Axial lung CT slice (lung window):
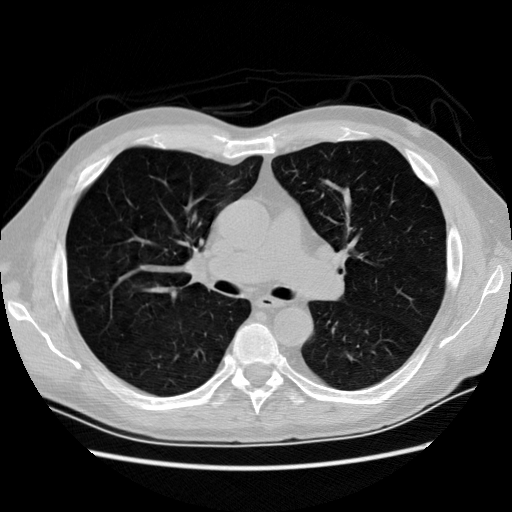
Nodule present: no